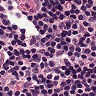
Metastatic tissue present: no